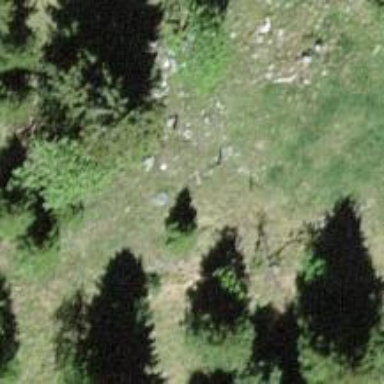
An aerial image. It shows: Needle-leaved tree in its natural environment.